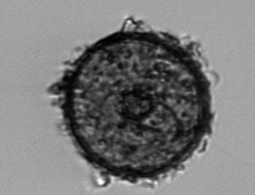
Label: Thalassiosira_TAG_external_detritus